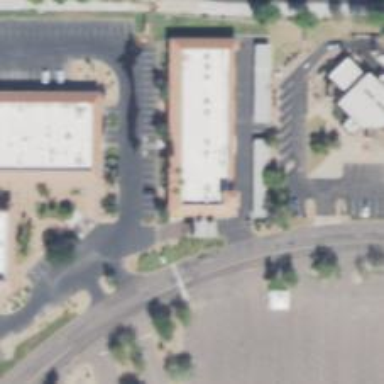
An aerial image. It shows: Healthcare clinic.